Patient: sex M, age 67
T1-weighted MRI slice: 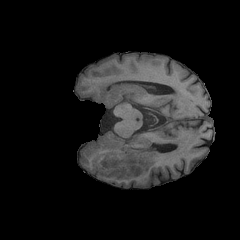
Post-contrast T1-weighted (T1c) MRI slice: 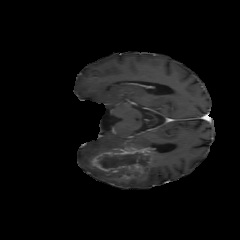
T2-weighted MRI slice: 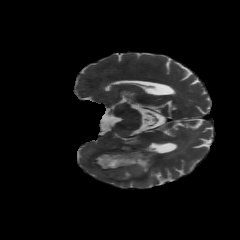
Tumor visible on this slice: yes
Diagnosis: Glioblastoma, IDH-wildtype
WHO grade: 4